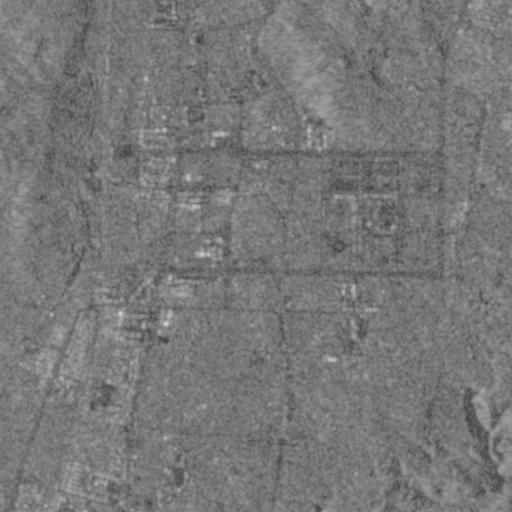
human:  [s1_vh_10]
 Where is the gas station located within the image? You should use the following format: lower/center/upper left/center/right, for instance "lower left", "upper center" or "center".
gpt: The gas station is located in the lower left of the image.
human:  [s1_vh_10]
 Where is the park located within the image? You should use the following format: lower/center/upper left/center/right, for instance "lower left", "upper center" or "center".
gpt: The park is located in the lower of the image.
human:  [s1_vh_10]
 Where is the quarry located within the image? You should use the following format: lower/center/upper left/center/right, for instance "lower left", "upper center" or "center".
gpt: There is no quarry in the image.

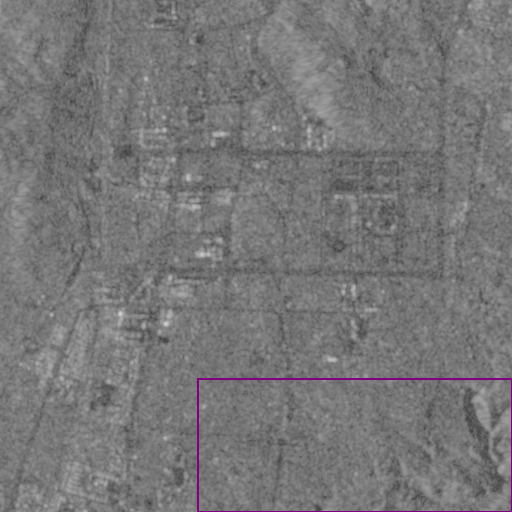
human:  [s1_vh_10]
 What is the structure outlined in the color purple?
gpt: The structure outlined in purple is a park.
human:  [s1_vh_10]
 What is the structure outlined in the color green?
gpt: There is no green outline.